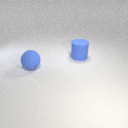
large blue rubber cylinder behind large blue rubber sphere